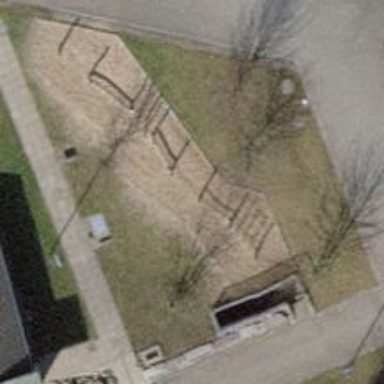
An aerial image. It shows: Playground area for leisure land.